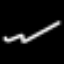
Label: squiggle